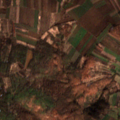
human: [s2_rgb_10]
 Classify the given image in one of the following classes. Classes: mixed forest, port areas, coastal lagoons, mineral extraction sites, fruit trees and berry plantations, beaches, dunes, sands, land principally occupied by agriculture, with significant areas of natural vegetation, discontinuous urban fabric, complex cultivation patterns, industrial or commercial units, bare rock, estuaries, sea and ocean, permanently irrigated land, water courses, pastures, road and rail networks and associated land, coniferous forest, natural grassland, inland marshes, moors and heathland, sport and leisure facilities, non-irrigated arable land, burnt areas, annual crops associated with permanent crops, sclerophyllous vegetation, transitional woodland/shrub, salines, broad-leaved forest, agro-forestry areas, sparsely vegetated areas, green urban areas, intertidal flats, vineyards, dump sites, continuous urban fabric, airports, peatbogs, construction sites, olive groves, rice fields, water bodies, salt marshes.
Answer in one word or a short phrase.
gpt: non-irrigated arable land, complex cultivation patterns, land principally occupied by agriculture, with significant areas of natural vegetation, broad-leaved forest